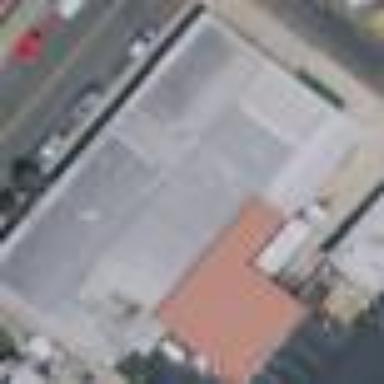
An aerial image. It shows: Industrial building.